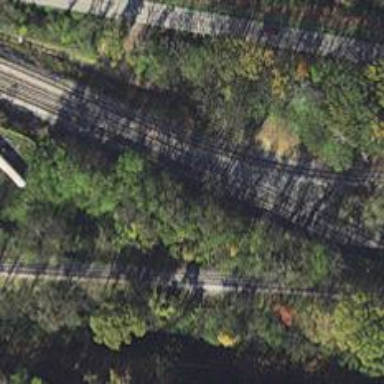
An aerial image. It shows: Site related to railway infrastructure.